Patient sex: F
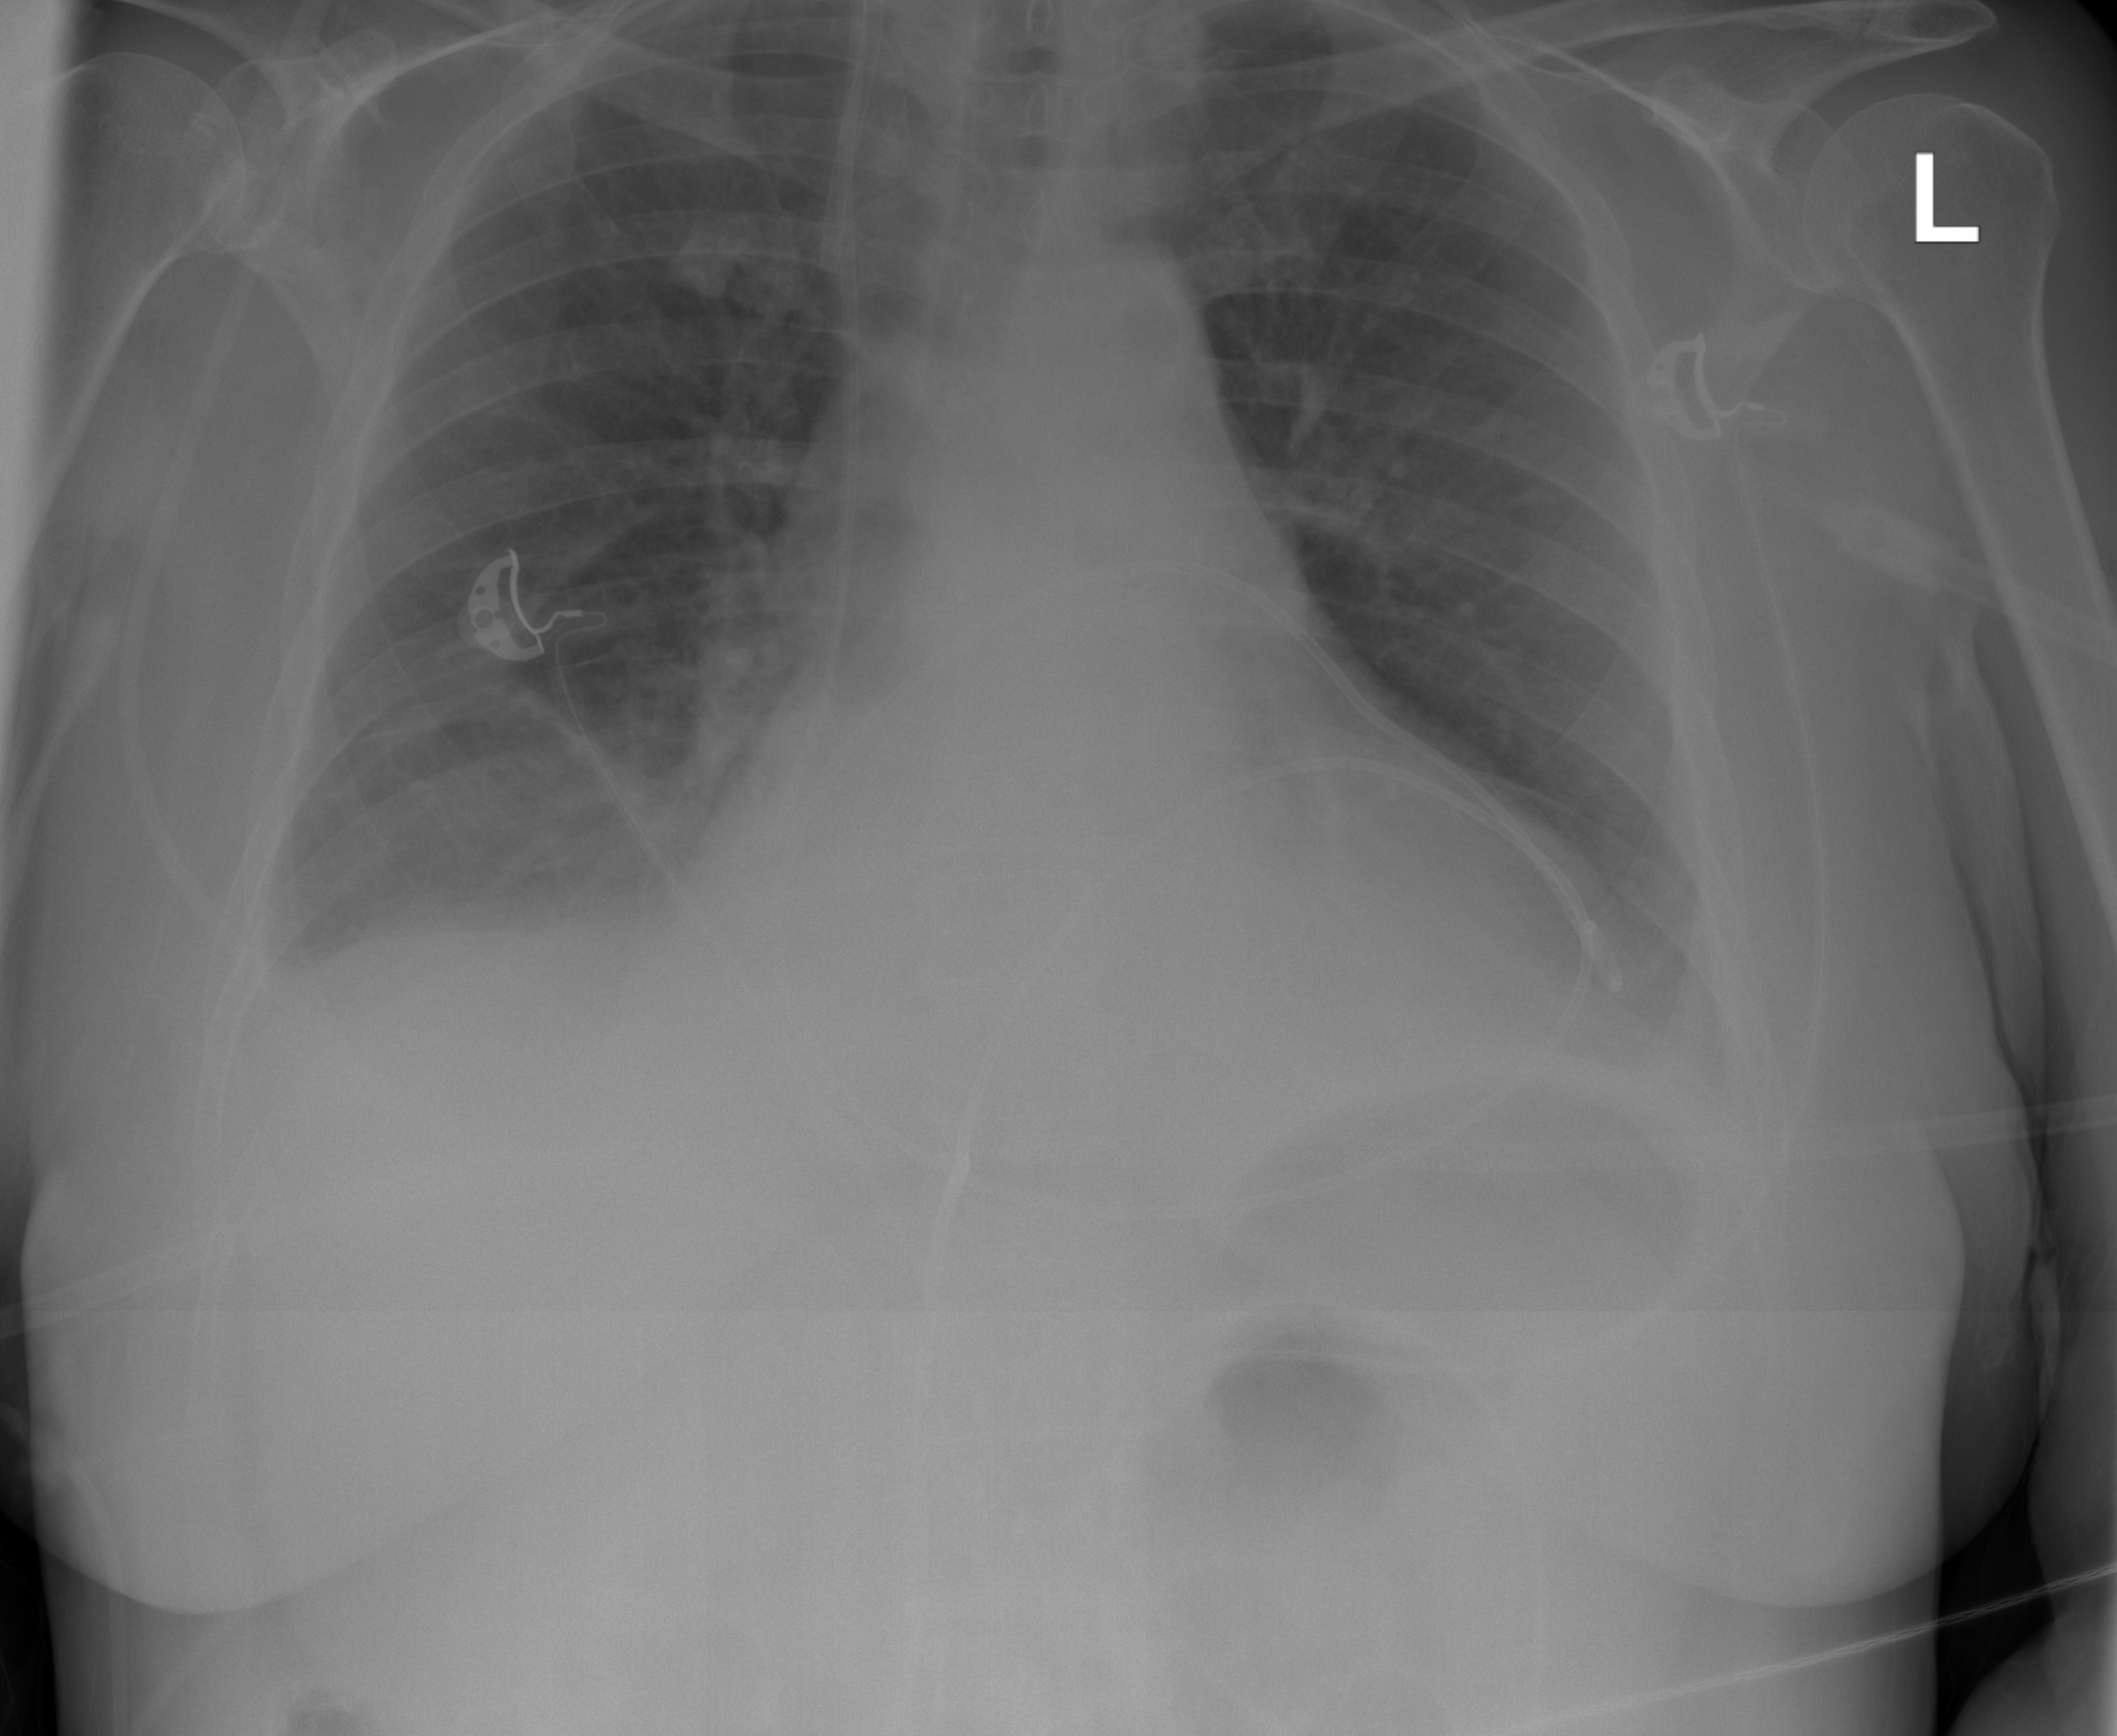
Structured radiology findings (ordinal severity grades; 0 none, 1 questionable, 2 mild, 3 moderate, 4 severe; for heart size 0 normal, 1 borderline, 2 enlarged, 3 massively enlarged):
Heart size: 2
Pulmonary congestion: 2
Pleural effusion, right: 2
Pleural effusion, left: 2
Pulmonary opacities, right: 2
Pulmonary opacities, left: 0
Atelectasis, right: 2
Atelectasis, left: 0